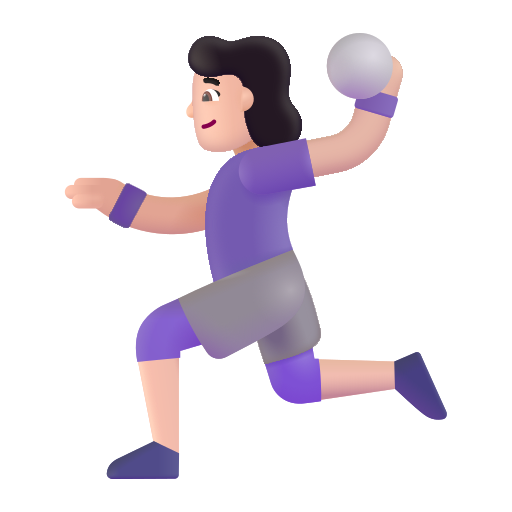
woman playing handball color light